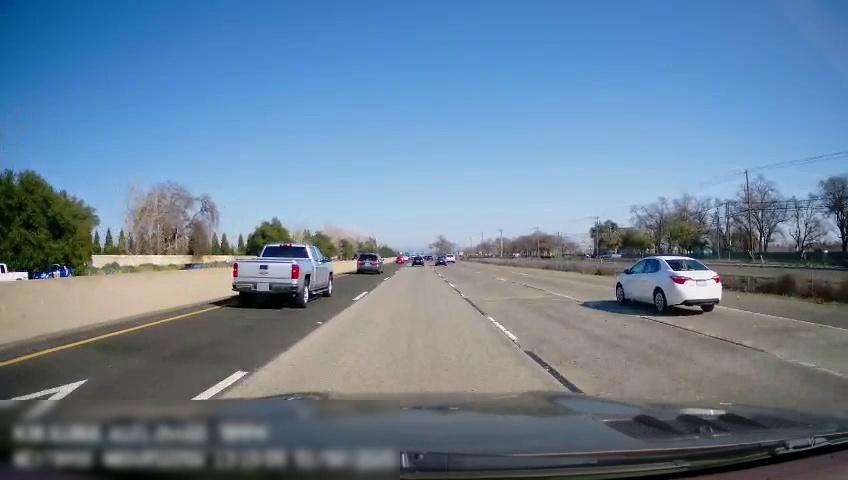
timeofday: Day
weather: Sunny
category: Drivable Space
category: Vehicles | SUV
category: Vehicles | Truck
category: Vehicles | Car
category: Vehicles | Car
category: Vehicles | Truck
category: Vehicles | Car
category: Lanes | Current Lane
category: Lanes | Current Lane
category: Lanes | Current Lane
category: Lanes | Alternate Lane
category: Lanes | Alternate Lane